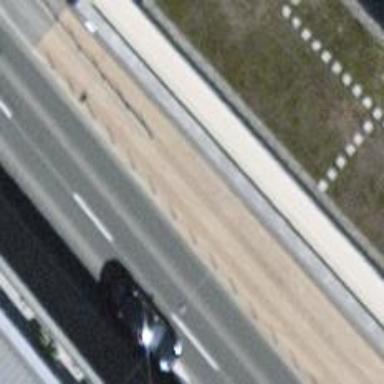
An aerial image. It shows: Bollard barrier.